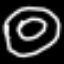
Label: donut